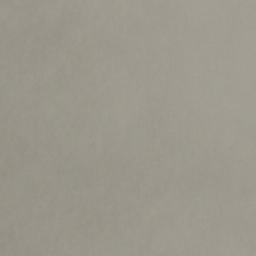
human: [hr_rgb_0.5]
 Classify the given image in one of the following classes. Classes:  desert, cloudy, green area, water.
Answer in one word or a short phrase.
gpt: cloudy